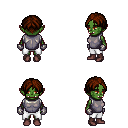
a pixel art fantasy rpg character, female body template, orc, green skin, steel chest armor, white pants, brown parted hairstyle, metal gloves, maroon shoes, four views (front, back, left, right), 2x2 character sprite sheet, small pixel art, hard edges, no anti-aliasing